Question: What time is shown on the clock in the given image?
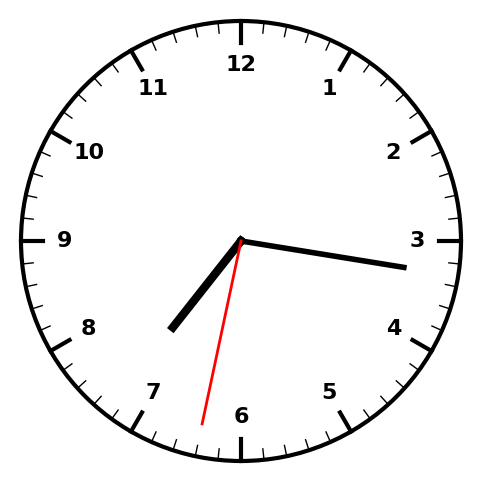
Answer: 07:16:32